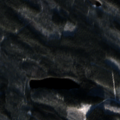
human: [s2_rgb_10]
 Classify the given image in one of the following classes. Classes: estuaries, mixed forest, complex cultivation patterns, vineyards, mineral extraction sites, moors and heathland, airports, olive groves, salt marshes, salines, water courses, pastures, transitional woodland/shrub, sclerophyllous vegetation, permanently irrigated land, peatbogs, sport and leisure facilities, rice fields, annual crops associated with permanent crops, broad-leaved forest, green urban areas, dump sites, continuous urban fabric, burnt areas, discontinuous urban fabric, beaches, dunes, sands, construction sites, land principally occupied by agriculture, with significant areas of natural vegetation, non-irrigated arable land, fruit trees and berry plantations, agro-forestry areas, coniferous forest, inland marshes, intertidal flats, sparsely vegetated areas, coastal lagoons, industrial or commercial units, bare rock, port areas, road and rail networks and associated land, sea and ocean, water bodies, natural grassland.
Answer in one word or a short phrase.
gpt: coniferous forest, mixed forest, transitional woodland/shrub